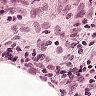
Metastatic tissue present: no